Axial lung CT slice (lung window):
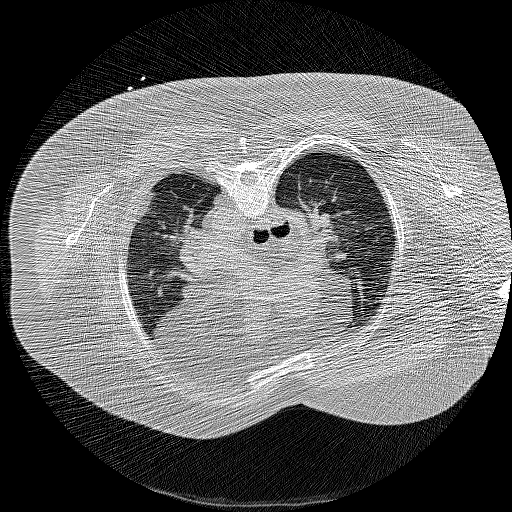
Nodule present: no